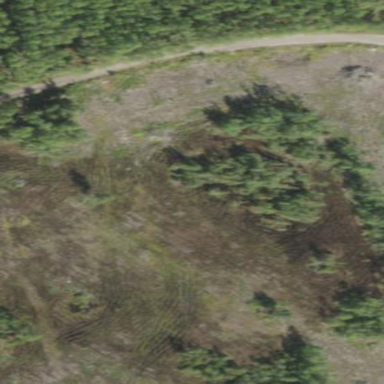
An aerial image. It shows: Swampy wetland area.